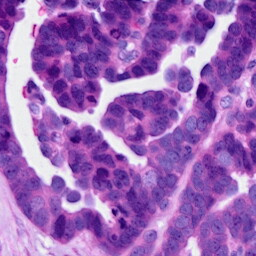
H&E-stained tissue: Ovarian